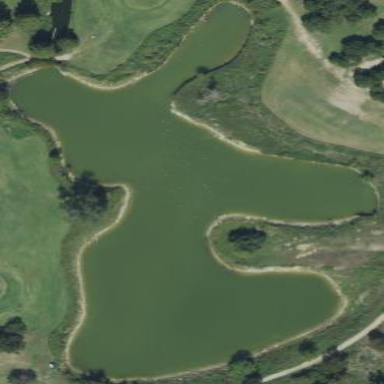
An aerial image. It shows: Scenic view of water hazard on golf course. The natural water feature adds beauty to the landscape.